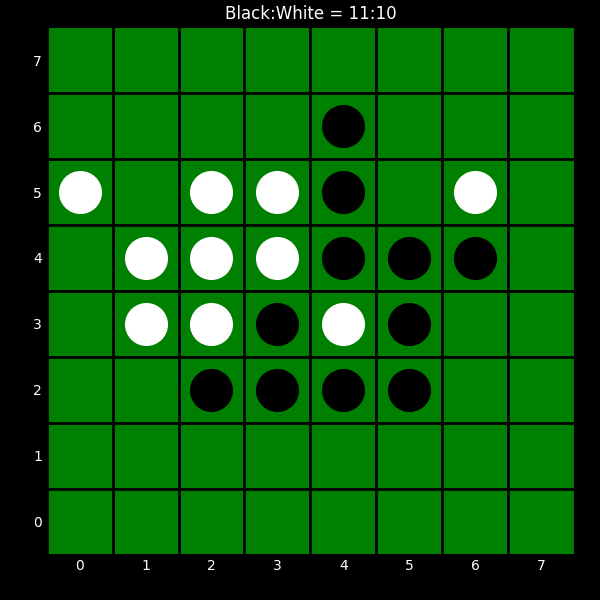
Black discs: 11
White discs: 10